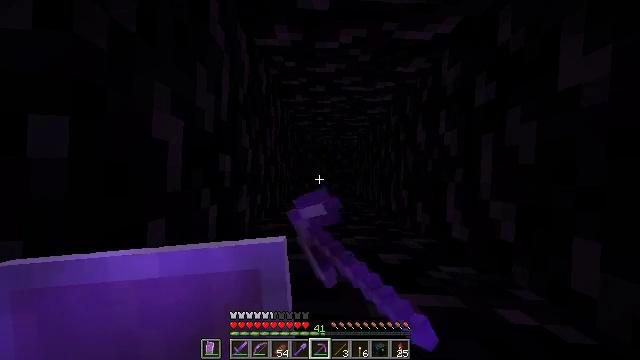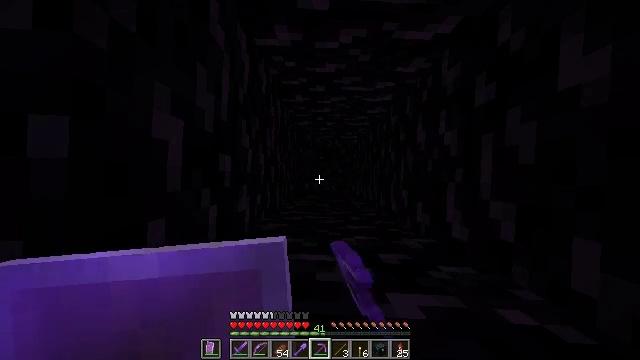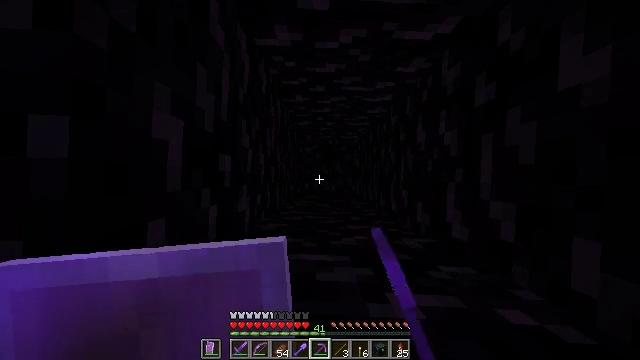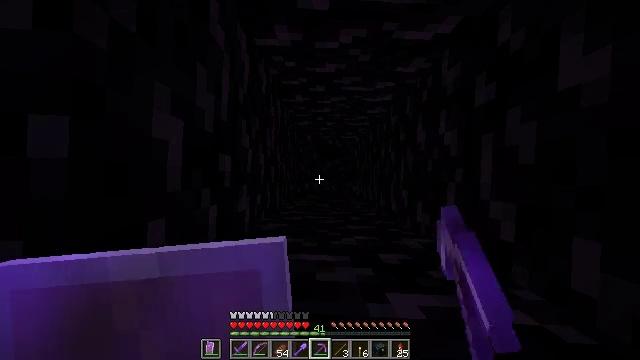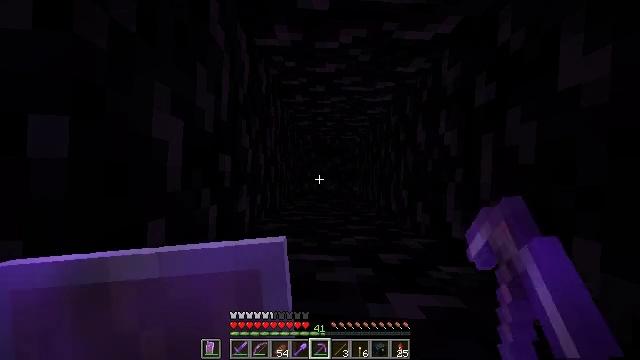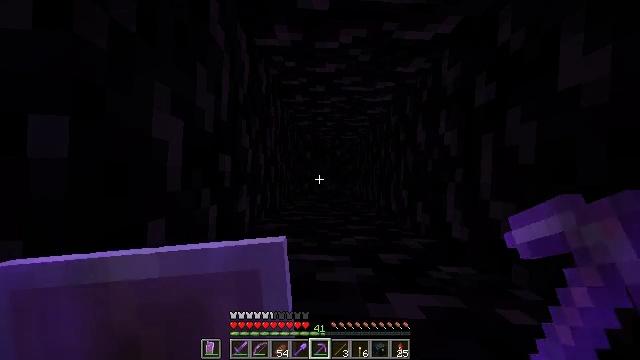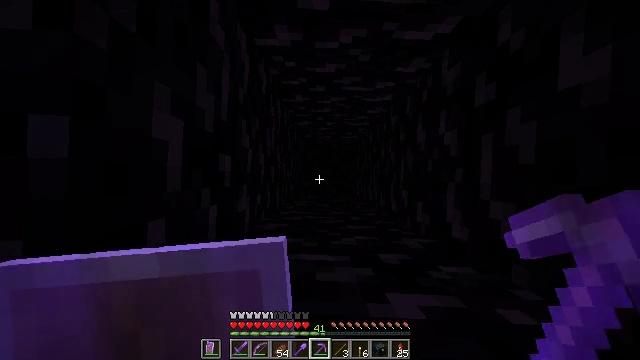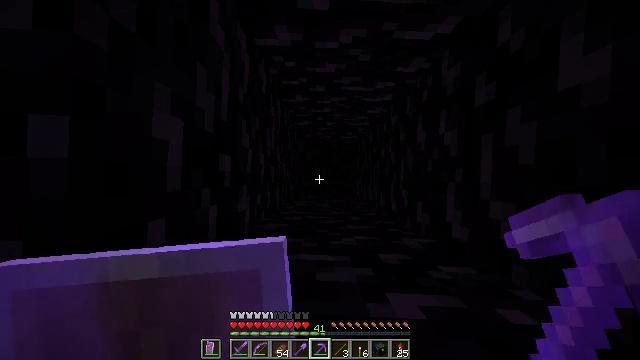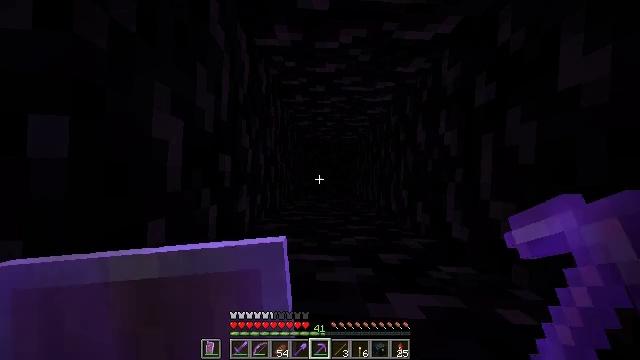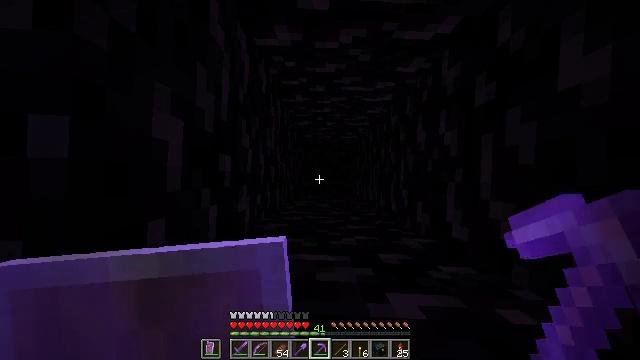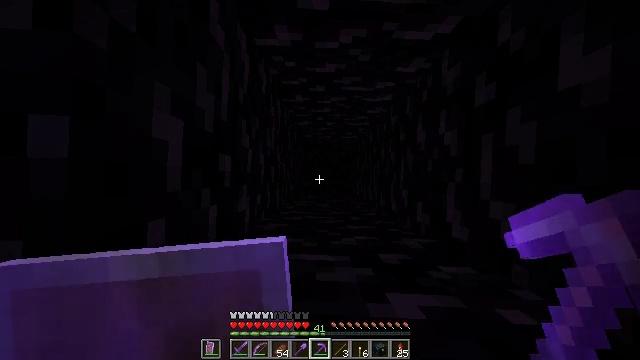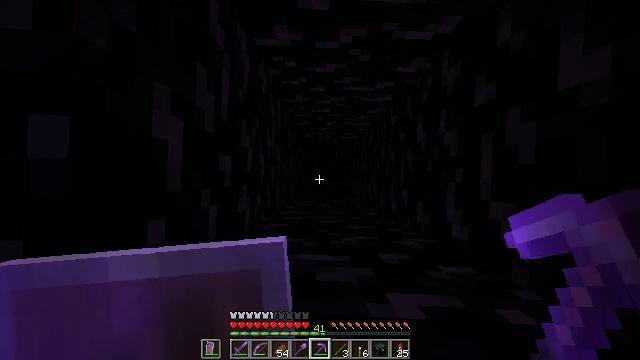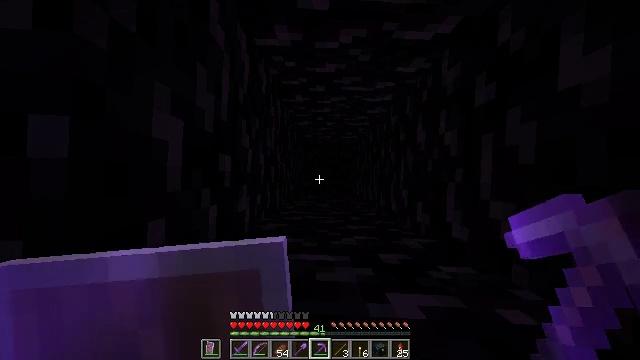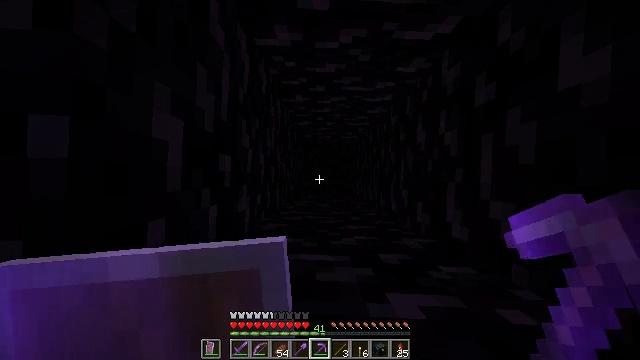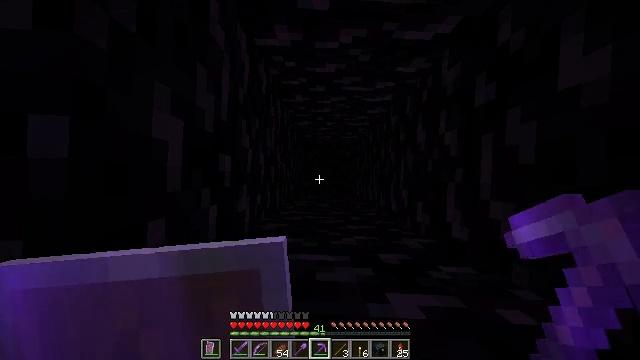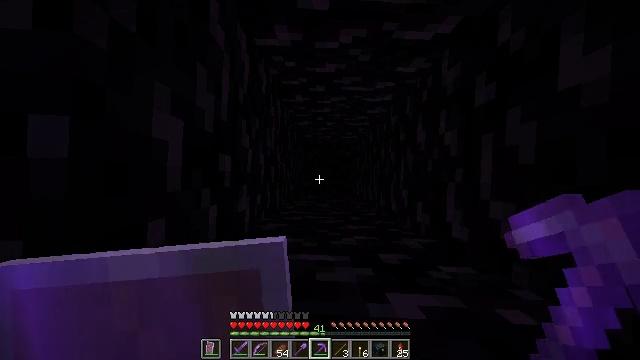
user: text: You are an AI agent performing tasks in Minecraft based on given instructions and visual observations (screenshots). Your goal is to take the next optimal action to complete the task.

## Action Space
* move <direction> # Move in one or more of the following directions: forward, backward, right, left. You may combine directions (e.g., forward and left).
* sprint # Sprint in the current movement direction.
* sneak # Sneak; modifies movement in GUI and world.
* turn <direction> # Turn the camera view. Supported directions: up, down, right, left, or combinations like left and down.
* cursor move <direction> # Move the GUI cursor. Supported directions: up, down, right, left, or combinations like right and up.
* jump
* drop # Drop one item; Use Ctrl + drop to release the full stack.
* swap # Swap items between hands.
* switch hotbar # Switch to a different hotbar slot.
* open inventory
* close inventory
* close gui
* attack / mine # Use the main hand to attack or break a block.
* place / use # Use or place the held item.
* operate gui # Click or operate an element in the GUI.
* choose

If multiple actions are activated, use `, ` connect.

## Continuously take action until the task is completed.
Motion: motion action
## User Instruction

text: Gather obsidian from a lava source.
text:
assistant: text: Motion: attack / mine
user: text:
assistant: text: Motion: attack / mine
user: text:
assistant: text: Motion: attack / mine
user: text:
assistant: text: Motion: attack / mine
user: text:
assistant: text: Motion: attack / mine
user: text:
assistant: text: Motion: attack / mine
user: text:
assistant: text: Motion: attack / mine
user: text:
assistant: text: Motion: attack / mine
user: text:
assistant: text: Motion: attack / mine
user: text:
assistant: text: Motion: attack / mine
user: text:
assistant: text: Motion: attack / mine
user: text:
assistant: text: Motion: attack / mine
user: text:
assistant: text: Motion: attack / mine
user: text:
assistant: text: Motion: attack / mine
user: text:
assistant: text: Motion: attack / mine
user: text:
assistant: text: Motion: attack / mine
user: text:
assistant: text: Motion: attack / mine
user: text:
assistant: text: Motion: move left, attack / mine
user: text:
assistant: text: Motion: move left, attack / mine
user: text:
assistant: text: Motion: move left, attack / mine
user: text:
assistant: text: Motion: attack / mine
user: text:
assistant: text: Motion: attack / mine
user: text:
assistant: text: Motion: attack / mine
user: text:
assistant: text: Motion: attack / mine
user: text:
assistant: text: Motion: attack / mine
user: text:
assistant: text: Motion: attack / mine
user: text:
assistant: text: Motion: attack / mine
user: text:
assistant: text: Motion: attack / mine
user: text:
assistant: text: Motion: attack / mine
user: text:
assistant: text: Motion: attack / mine